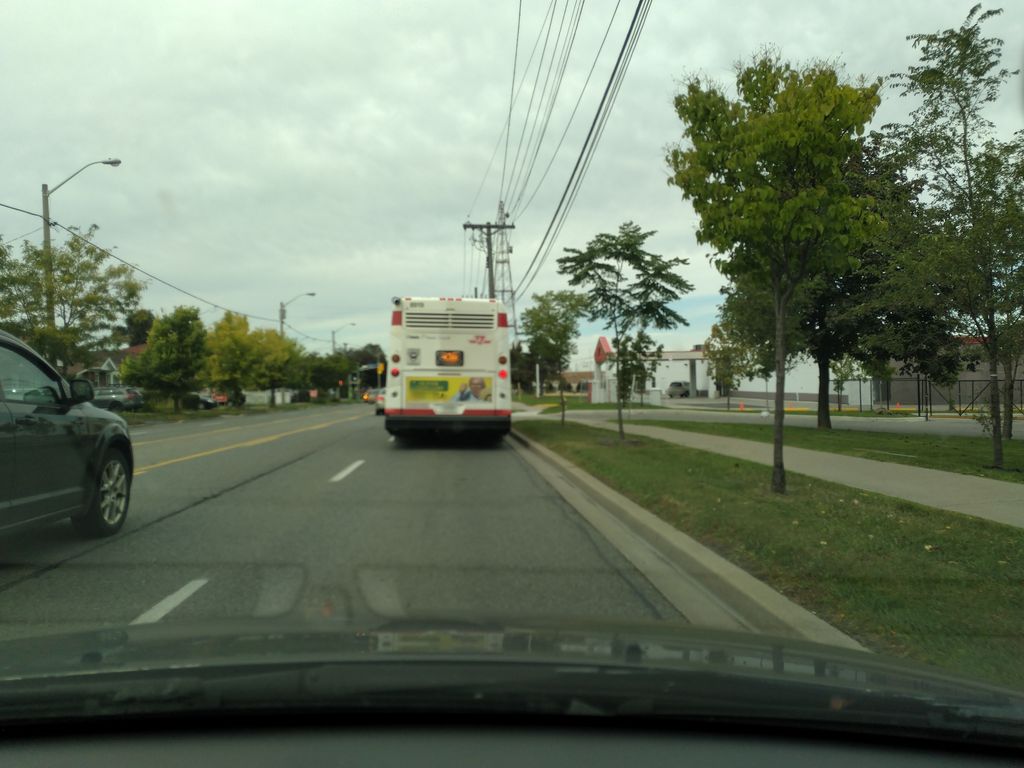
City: toronto